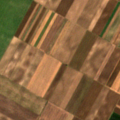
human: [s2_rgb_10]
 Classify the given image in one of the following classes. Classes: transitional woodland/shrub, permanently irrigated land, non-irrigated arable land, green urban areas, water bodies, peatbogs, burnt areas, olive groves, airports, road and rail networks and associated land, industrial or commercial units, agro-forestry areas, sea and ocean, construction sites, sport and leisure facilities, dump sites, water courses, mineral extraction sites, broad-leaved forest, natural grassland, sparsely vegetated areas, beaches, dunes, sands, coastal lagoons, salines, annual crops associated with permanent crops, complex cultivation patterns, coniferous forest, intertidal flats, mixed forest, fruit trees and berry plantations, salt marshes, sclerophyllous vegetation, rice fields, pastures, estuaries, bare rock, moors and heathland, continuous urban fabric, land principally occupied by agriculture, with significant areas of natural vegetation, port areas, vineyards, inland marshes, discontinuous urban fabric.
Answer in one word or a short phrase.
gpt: non-irrigated arable land